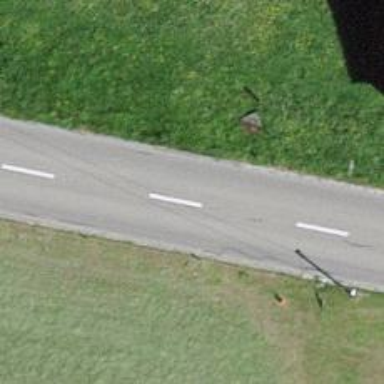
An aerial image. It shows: Tertiary road with asphalt surface and no sidewalk.